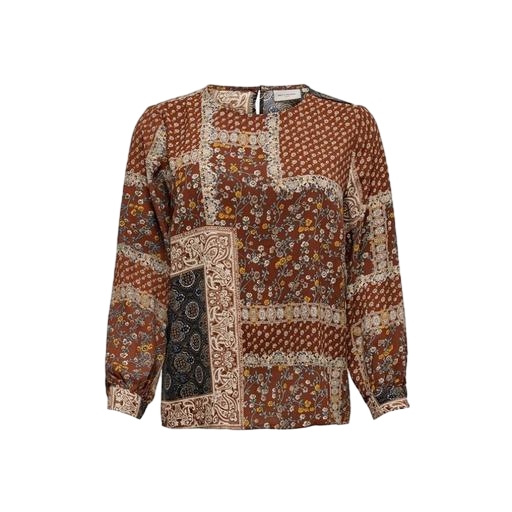
multicolor vila rust lace insert blouse, multicolor vero moda rust high neck blouse, brown medallion-print blouse, white background